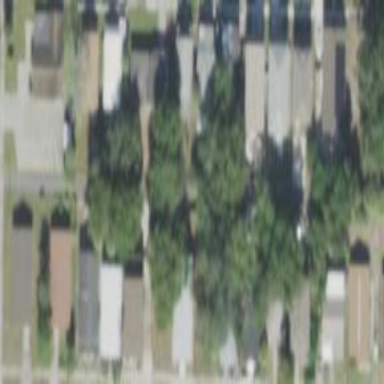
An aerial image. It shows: This residential area consists of single-family homes.